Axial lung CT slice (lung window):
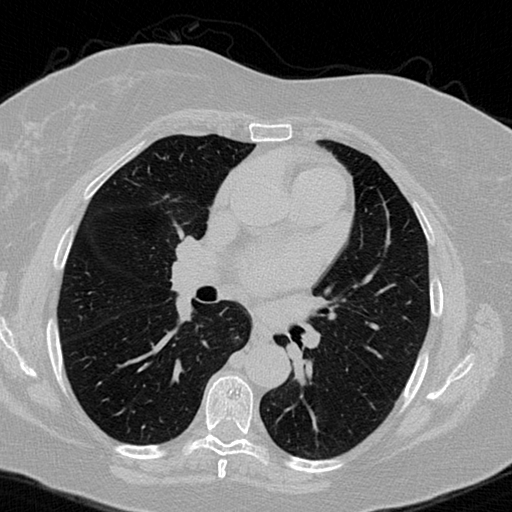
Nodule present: no